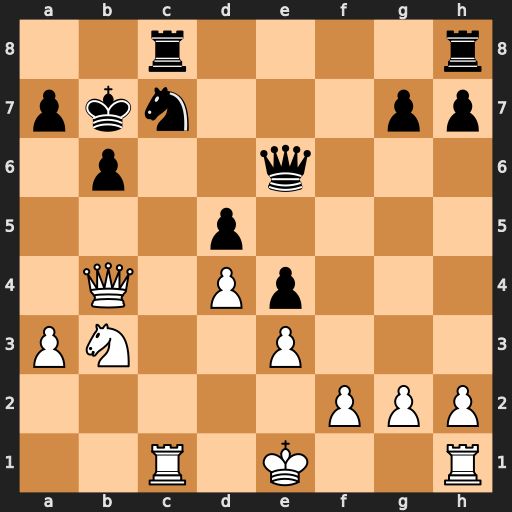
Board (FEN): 2r4r/pkn3pp/1p2q3/3p4/1Q1Pp3/PN2P3/5PPP/2R1K2R
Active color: w
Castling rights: K
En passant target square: -
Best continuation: Nc5+ Kb8 Nxe6